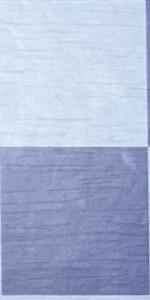
Label: Empty